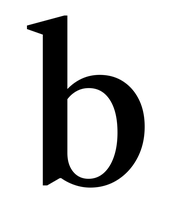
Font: LibreCaslonText_Medium